Question: I have a web application and i need to add a chart in my view :
'''
@{
ViewBag.Title = "Travail";
Layout = "~/Views/Shared/Template.cshtml";
}
@using System.Web.Helpers;
@section logout {
<a href='@Url.Action("Retour", "Client")'><img src="~/Content/images/home-icon.png" /></a>
<a href='@Url.Action("Logout", "Home")' style="margin-left: 91.6%"><img src="~/Content/images/images.jpg" style="width:37px; height:37px" /></a>
}
@{
var ar = new Planning.Models.Arbre();
var dataView = ar.Get_List_Tache();
List<string> descr = new List<string>();
List<int> avance = new List<int>();
foreach( Planning.Models.Tache tac in dataView){
descr.Add(tac.Tache_description);
avance.Add(tac.Avancement);
}
Chart chartXml;
var filePathName = "_ChartFiles/XmlChart.xml";
if (File.Exists(Server.MapPath(filePathName)))
{
chartXml = new Chart(width: 200,
height: 200);
}
else{
chartXml = new Chart(width: 200,
height: 200);
chartXml.AddTitle("Avancement de taches");
chartXml.AddSeries(
name: "Les taches",
axisLabel: "Les taches",
xValue: descr,
yValues: avance);
chartXml.SaveXml(path: filePathName);}
}
<div>@chartXml.Write()</div>
'''

how can i display the chart in this view?Any suggestions?
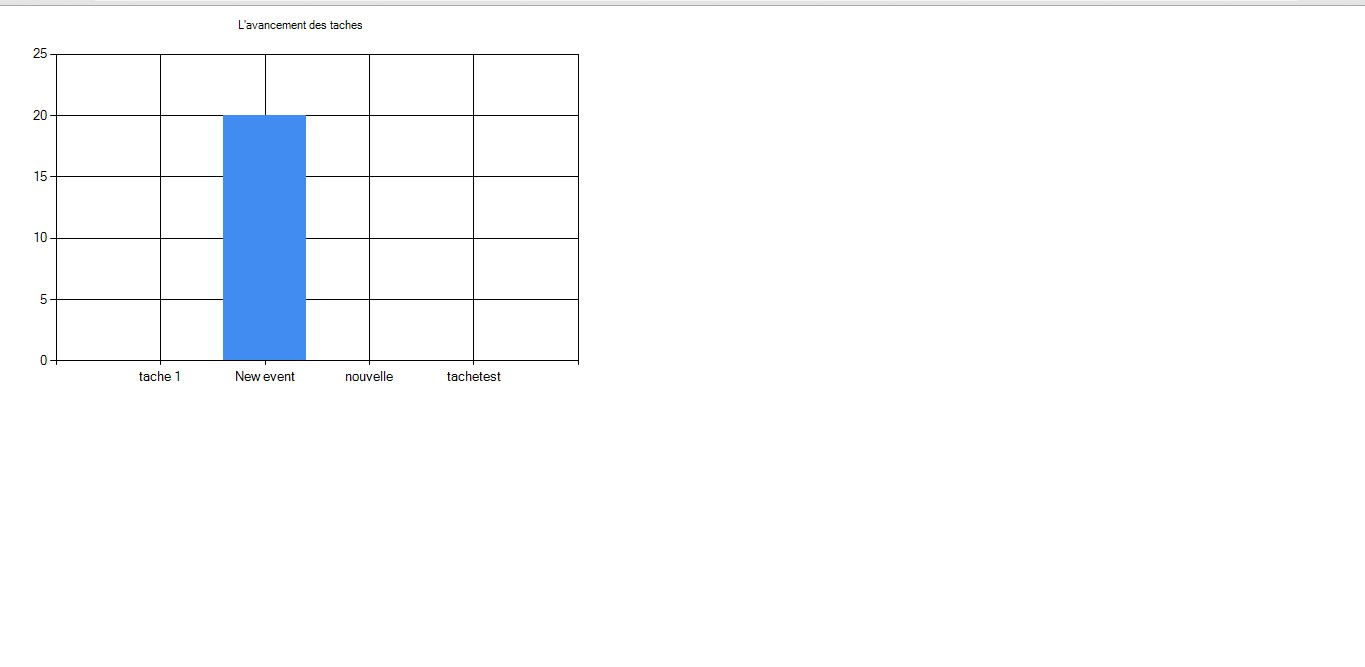
Answer: See <URL>
'''
<div>@myChart.Write()</div>
'''
See also: <URL>